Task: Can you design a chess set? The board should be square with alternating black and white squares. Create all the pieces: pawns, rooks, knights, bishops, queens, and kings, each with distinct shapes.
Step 3464:
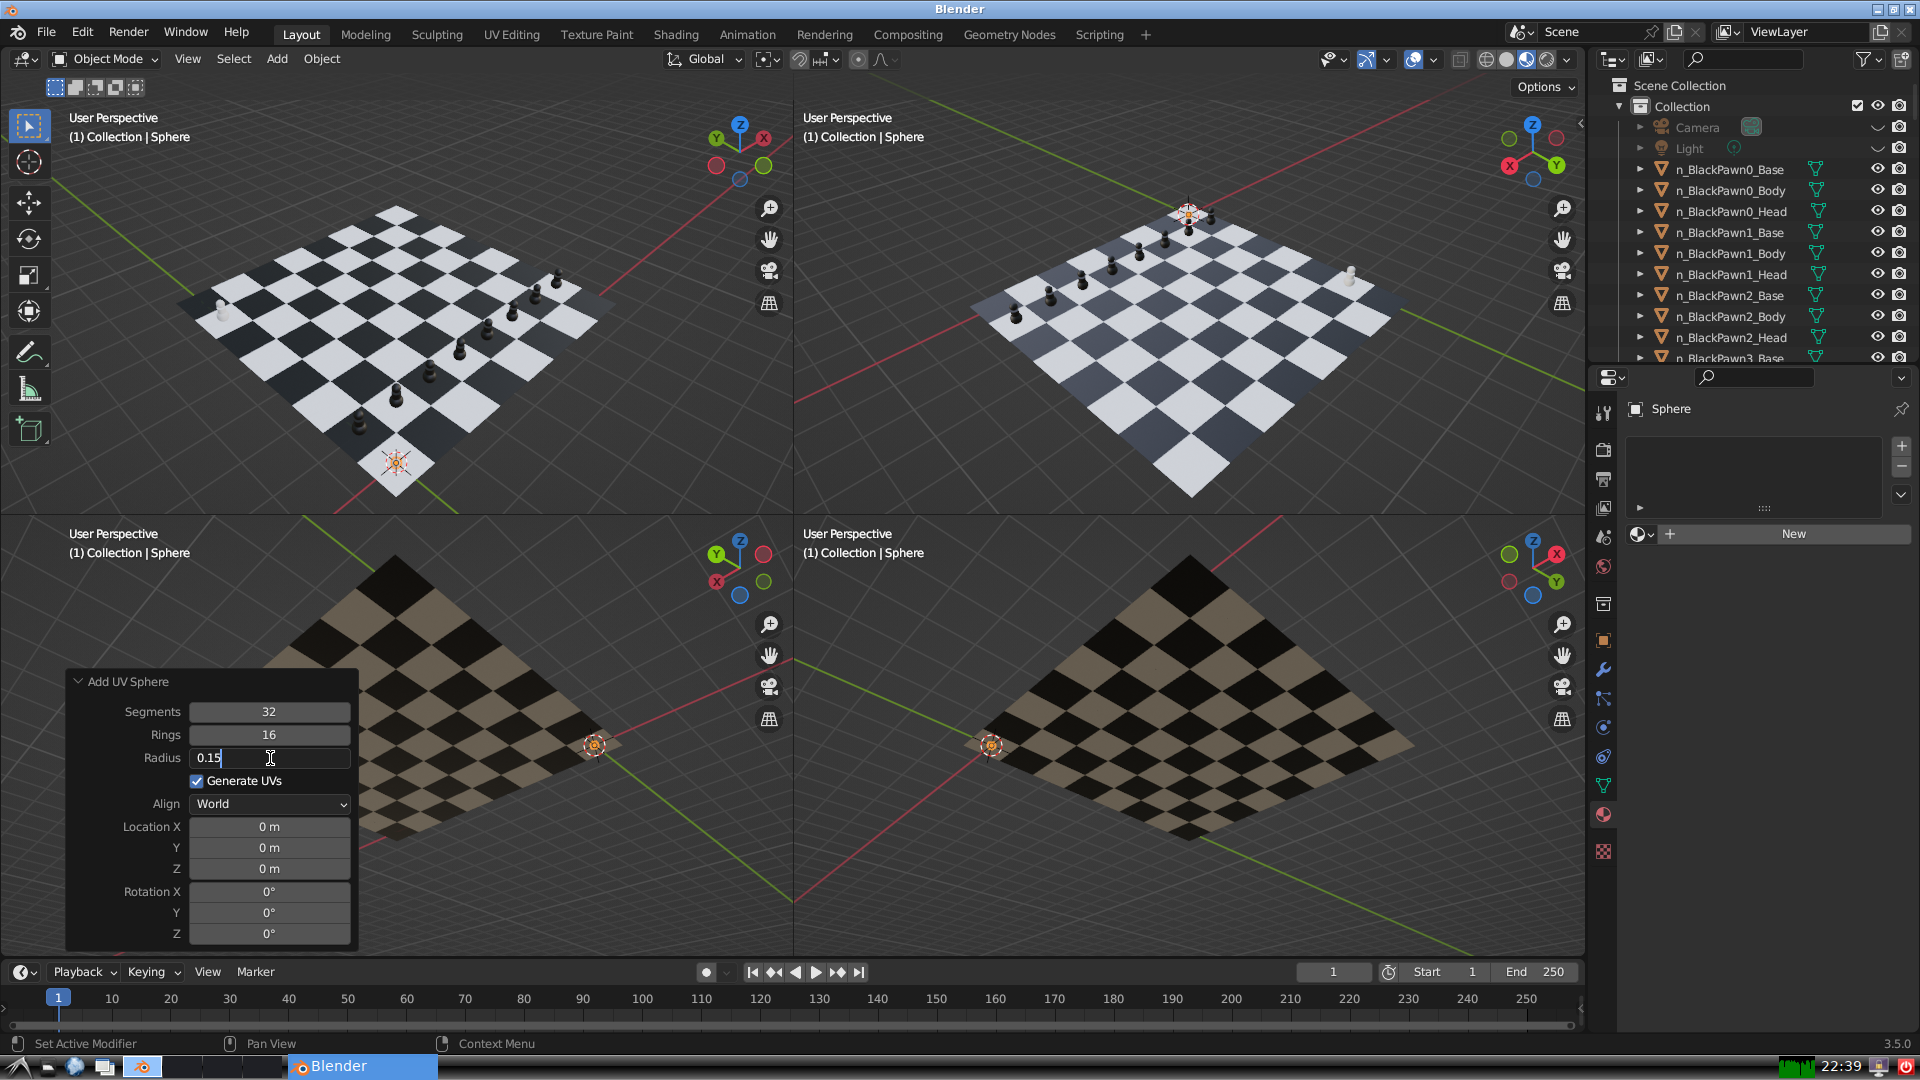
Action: {"key_press": ['Return']}